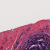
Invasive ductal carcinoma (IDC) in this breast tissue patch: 0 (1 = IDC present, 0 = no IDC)